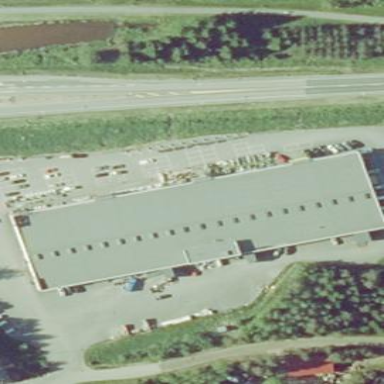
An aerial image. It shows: Retail area.